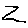
Label: zigzag